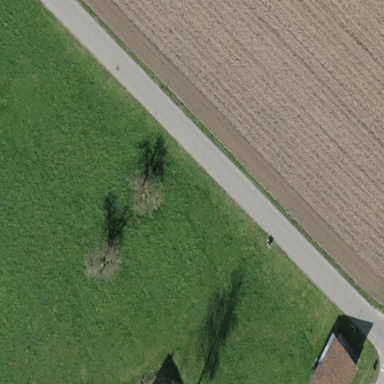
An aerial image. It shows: Beautiful meadow.